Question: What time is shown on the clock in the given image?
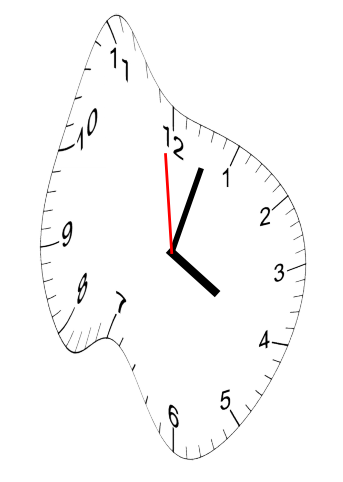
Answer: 04:02:59